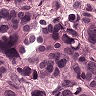
Metastatic tissue present: yes